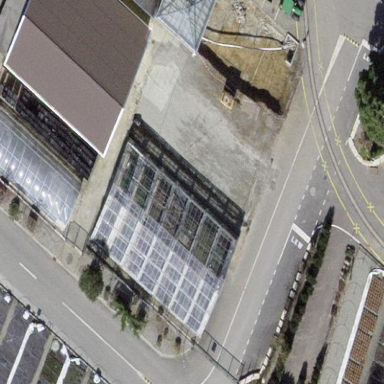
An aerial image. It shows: Greenhouse.